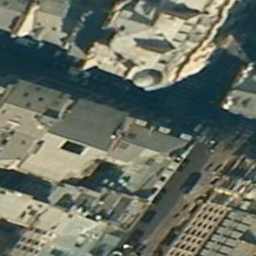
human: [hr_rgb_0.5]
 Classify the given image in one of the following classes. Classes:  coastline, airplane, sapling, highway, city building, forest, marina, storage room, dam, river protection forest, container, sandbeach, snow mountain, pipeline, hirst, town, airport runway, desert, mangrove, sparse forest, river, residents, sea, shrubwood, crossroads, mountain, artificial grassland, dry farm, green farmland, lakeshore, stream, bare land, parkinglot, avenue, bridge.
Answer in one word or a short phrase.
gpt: city building